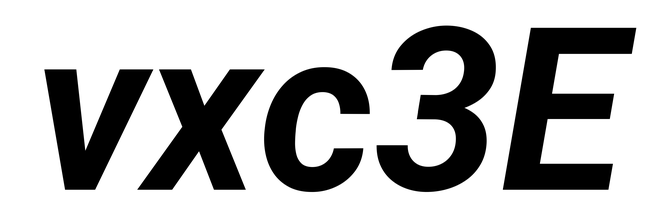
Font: Roboto-Italic_Bold_Italic